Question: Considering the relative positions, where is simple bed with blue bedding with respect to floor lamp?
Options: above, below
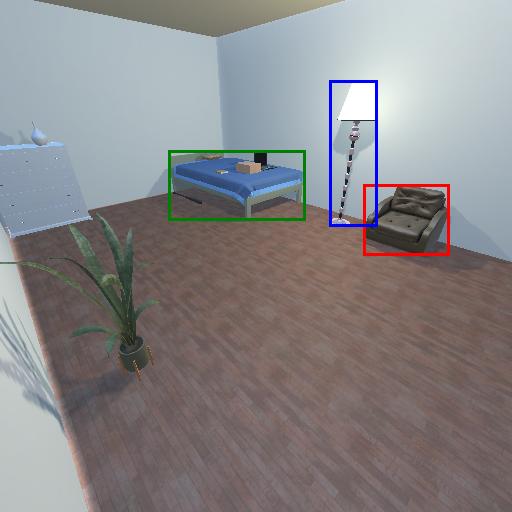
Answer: above